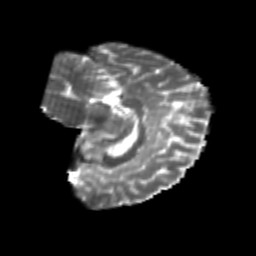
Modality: T2w
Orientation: sagittal
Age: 25
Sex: female
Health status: healthy
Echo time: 0.074 s